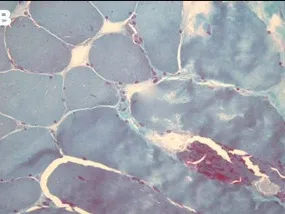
Skeletal muscle biopsy showing one ragged red fiber with histological methods. H&E, 10X ;. GT, 40X).
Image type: pathology (h&e)